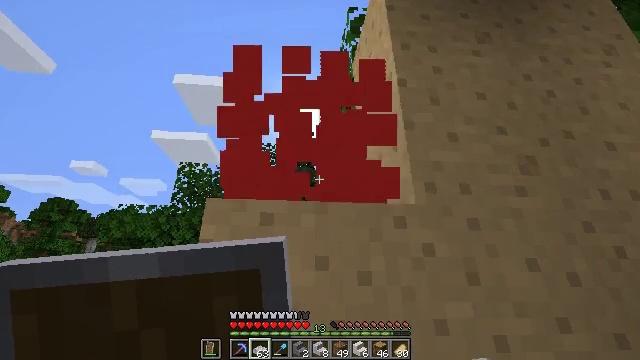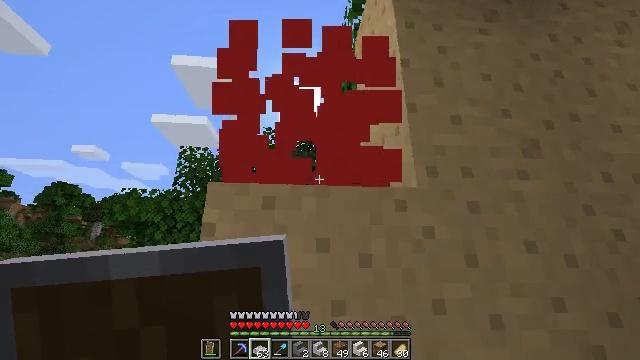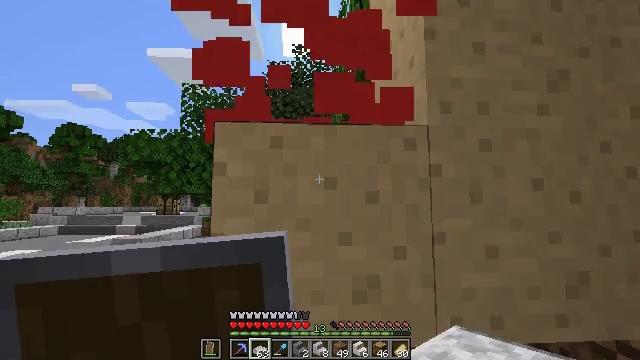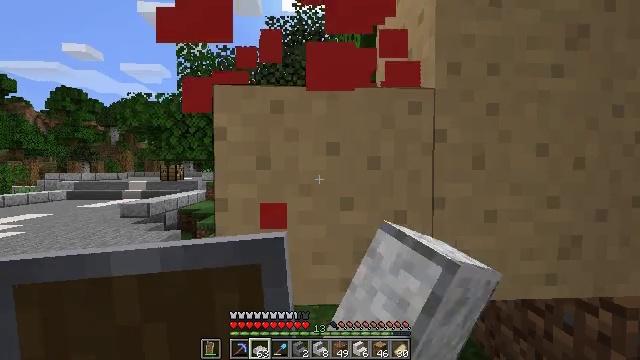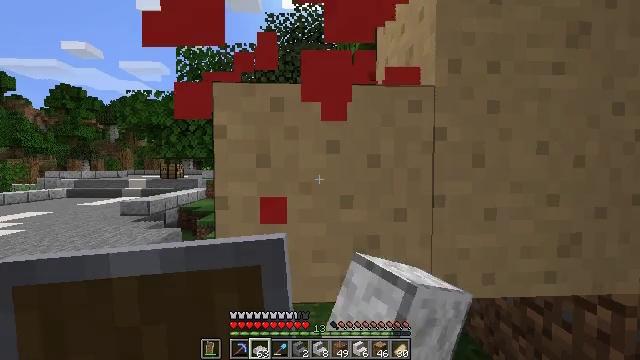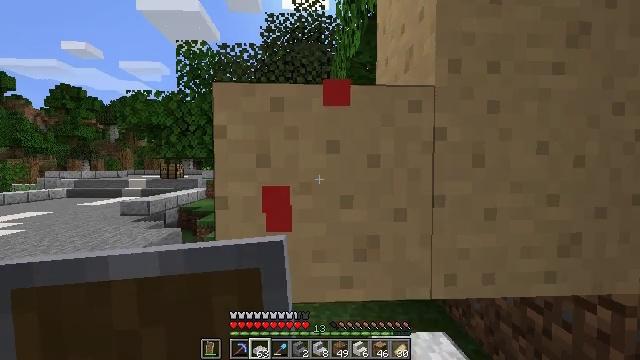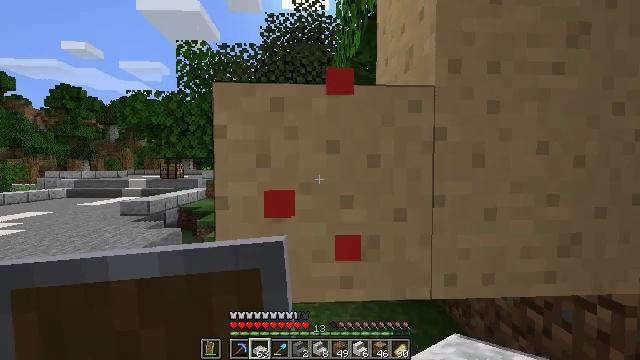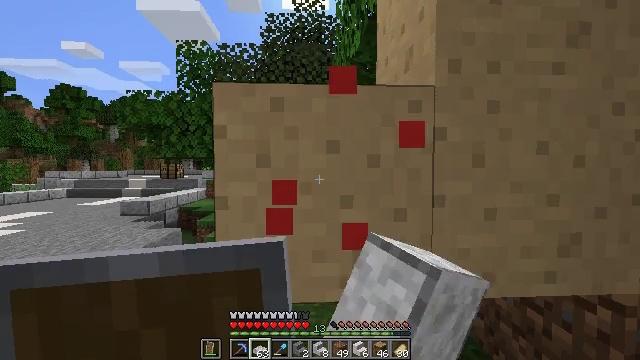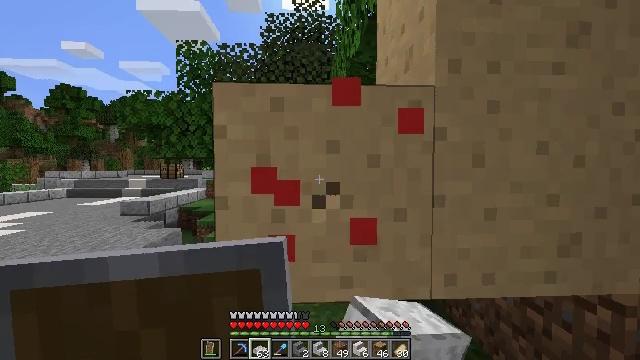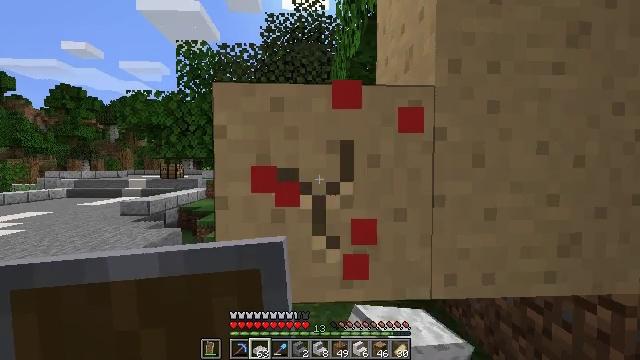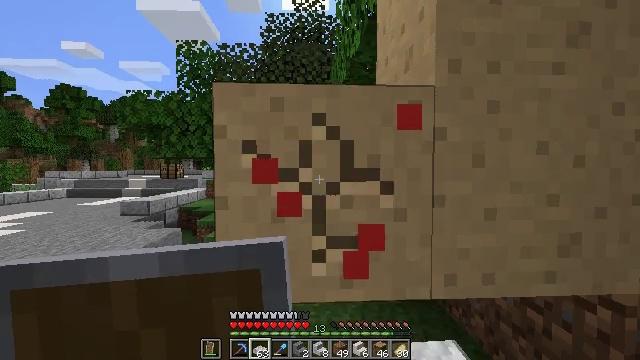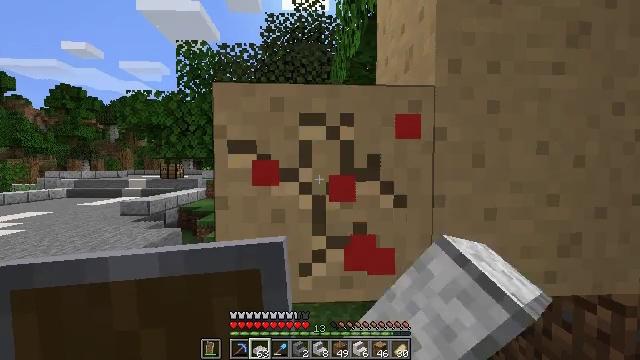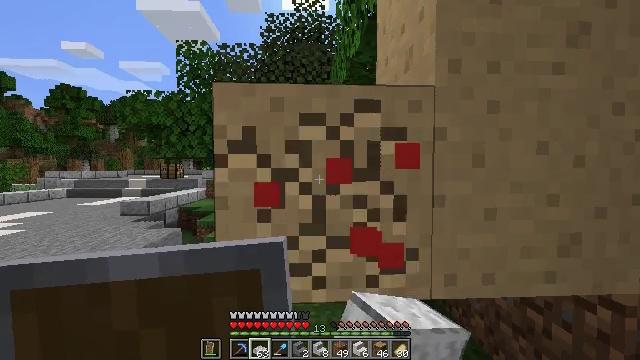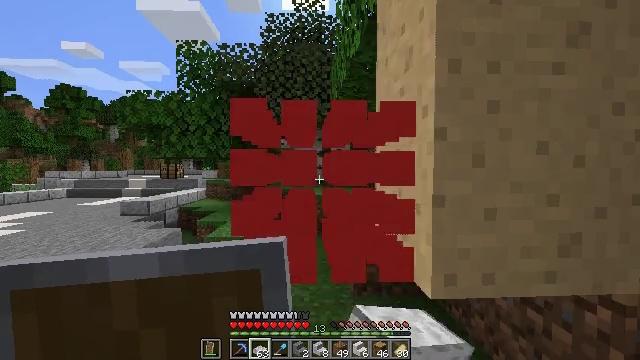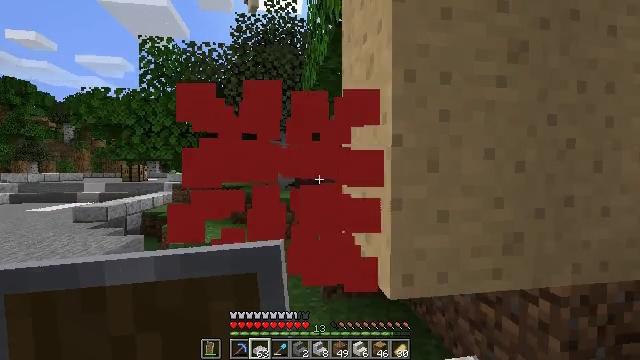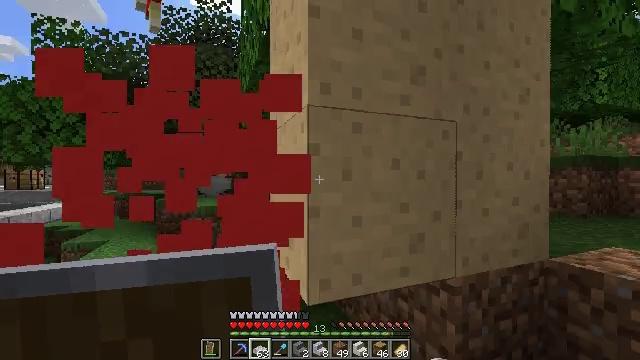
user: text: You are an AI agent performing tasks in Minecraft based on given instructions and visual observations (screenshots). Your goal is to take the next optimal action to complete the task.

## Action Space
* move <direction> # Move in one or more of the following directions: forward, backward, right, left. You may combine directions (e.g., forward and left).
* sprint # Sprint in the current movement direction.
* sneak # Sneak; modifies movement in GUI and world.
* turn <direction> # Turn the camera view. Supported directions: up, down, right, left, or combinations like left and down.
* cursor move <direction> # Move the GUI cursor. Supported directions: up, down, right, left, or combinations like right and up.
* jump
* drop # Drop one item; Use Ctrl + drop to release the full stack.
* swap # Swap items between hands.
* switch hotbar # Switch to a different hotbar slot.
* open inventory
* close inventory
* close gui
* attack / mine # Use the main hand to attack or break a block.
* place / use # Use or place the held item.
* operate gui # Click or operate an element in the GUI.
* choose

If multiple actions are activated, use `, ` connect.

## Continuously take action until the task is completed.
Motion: motion action
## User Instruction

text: Obtain red mushroom blocks for decoration.
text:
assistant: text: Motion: turn down, attack / mine
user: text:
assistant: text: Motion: turn left and down, attack / mine
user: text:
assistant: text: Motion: turn down, attack / mine
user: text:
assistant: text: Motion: attack / mine
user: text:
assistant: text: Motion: attack / mine
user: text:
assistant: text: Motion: attack / mine
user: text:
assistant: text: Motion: attack / mine
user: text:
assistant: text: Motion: attack / mine
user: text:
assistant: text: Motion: attack / mine
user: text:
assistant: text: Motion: attack / mine
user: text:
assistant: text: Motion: attack / mine
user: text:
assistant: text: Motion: attack / mine
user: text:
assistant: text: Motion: attack / mine
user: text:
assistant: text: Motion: move right, turn right, attack / mine
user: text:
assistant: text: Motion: move right, turn right and up, attack / mine
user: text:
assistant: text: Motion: move right, turn right and up, attack / mine
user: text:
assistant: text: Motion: attack / mine
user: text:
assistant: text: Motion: attack / mine
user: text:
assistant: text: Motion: attack / mine
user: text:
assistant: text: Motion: attack / mine
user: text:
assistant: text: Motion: attack / mine
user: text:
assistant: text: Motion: attack / mine
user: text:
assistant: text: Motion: attack / mine
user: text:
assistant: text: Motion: attack / mine
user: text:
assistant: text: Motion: attack / mine
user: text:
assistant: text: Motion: attack / mine
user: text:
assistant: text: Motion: attack / mine
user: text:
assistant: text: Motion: turn right, attack / mine
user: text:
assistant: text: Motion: turn right, attack / mine
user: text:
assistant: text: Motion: turn right, attack / mine